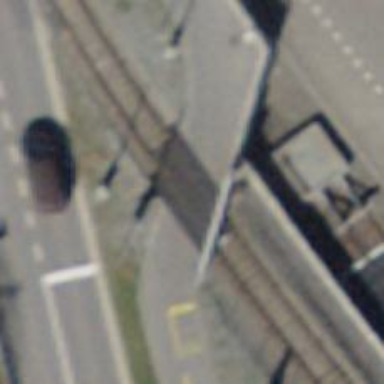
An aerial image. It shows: Railway crossing.